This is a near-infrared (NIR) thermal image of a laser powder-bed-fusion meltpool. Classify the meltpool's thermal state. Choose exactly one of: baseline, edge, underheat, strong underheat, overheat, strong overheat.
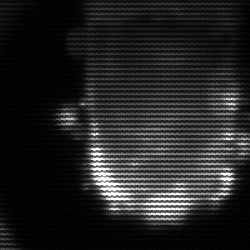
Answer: baseline